Aerial crown-view tile of a tropical tree (Barro Colorado Island, Panama), acquired 20241112:
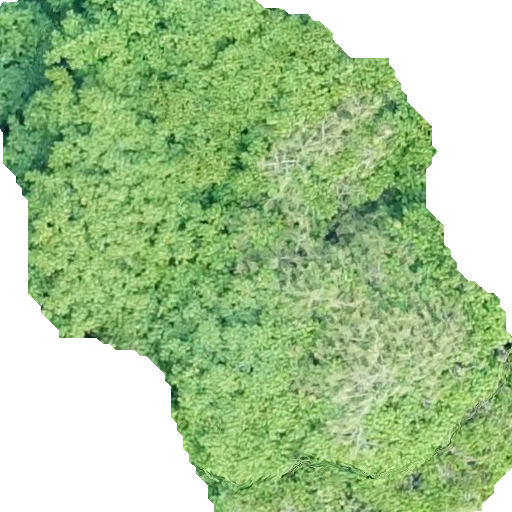
Species: Tachigali panamensis
GBIF accepted scientific name: Tachigali panamensis
Crown area: 353.497 m²